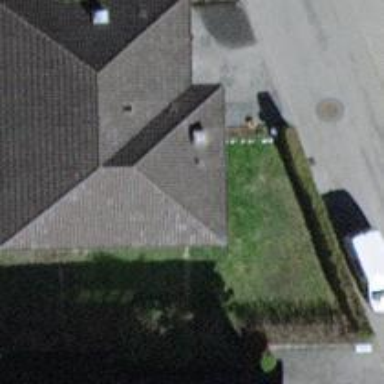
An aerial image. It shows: Detached building with hipped roof shape.